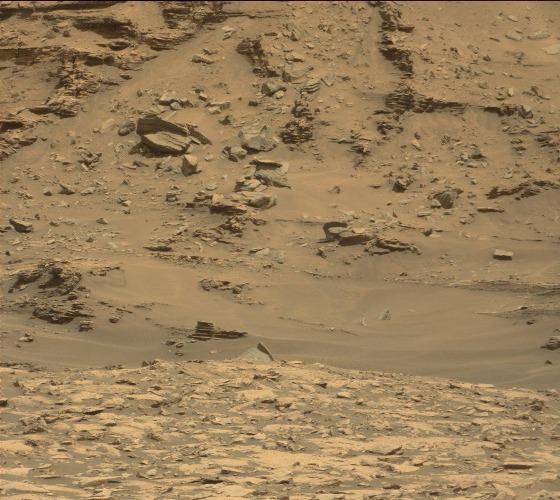
Terrain classes present: Bedrock, Gravel / Sand / Soil, Rock, Shadow